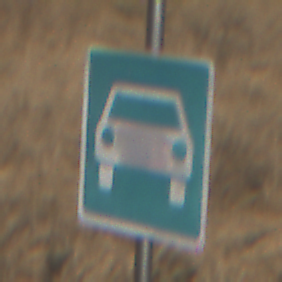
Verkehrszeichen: Kraftfahrstrasse
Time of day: MorningAfternoon
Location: Outdoor (Nature)
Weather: PartlyCloudy
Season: NotSpecified
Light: Natural